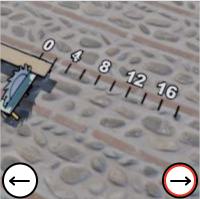
Task: length
Answer: 2
First scale value: 4.0